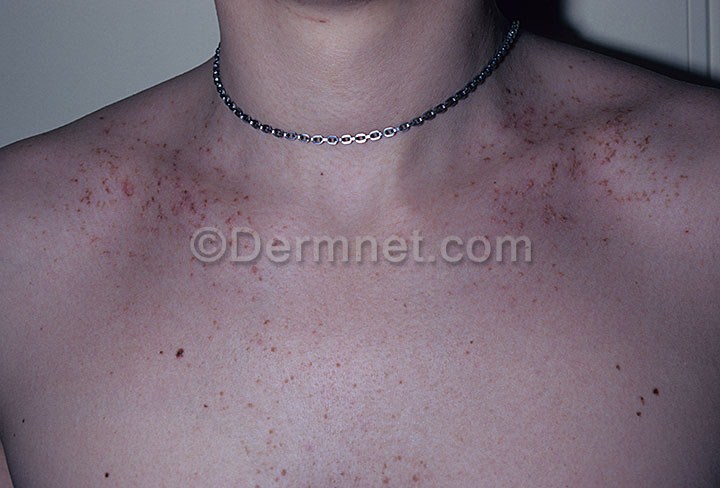
Disease: Bullous Disease Photos